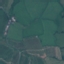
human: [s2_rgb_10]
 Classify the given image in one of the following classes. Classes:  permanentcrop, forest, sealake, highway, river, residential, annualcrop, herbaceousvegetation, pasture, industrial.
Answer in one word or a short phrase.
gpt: Pasture